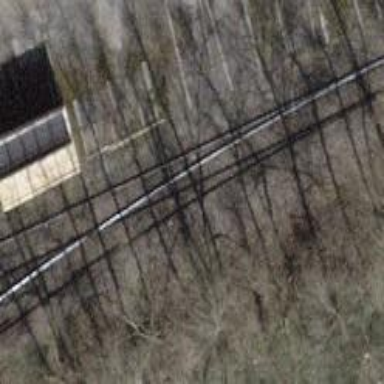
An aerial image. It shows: Railway switch.